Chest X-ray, PA view. Patient: 76 years old, sex F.
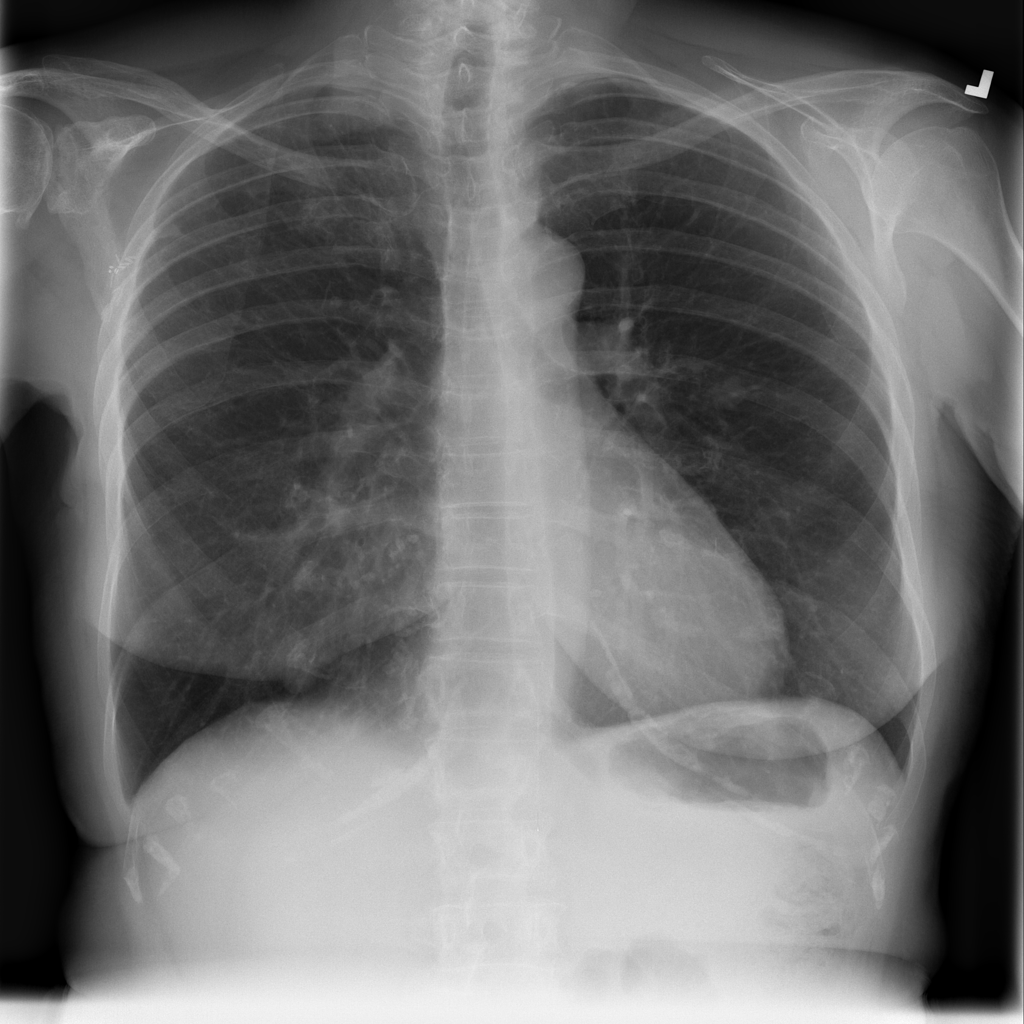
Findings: Infiltration